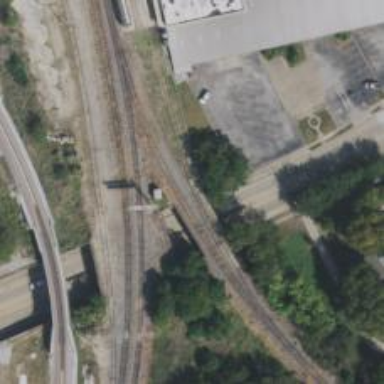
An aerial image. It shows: Railway yard with bridge.